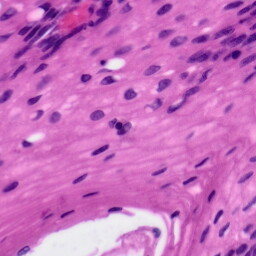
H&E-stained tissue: Tonsil